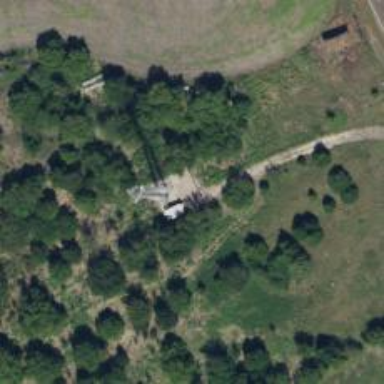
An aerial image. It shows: Man-made mast used for communication purposes.